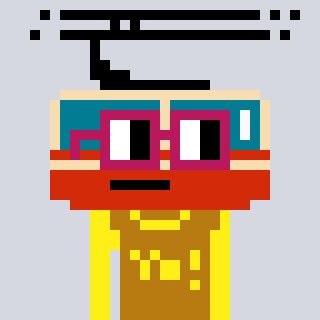
a pixel art character with square dark red glasses, a tram wagon-shaped head and a gold-colored body on a cool background